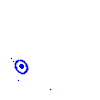
Particle: electron